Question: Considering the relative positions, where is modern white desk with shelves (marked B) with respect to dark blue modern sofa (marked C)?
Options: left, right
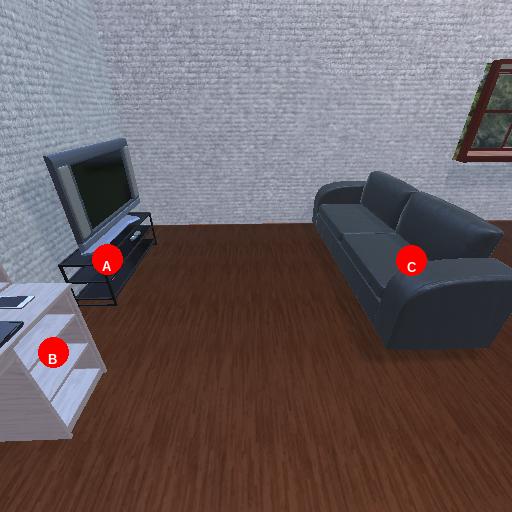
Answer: left